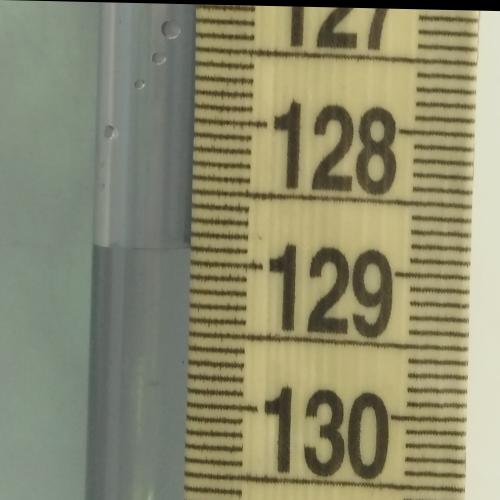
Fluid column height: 128.9 cm